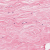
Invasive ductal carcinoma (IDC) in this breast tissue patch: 0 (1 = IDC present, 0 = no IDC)